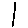
Label: line